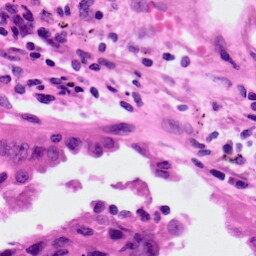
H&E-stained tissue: Lung